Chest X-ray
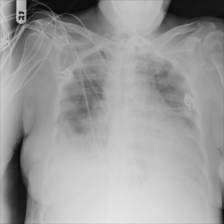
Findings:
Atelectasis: negative
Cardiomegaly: positive
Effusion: positive
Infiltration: positive
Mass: negative
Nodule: negative
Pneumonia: negative
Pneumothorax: negative
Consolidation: negative
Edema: negative
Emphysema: negative
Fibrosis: negative
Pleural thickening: negative
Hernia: negative